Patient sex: M
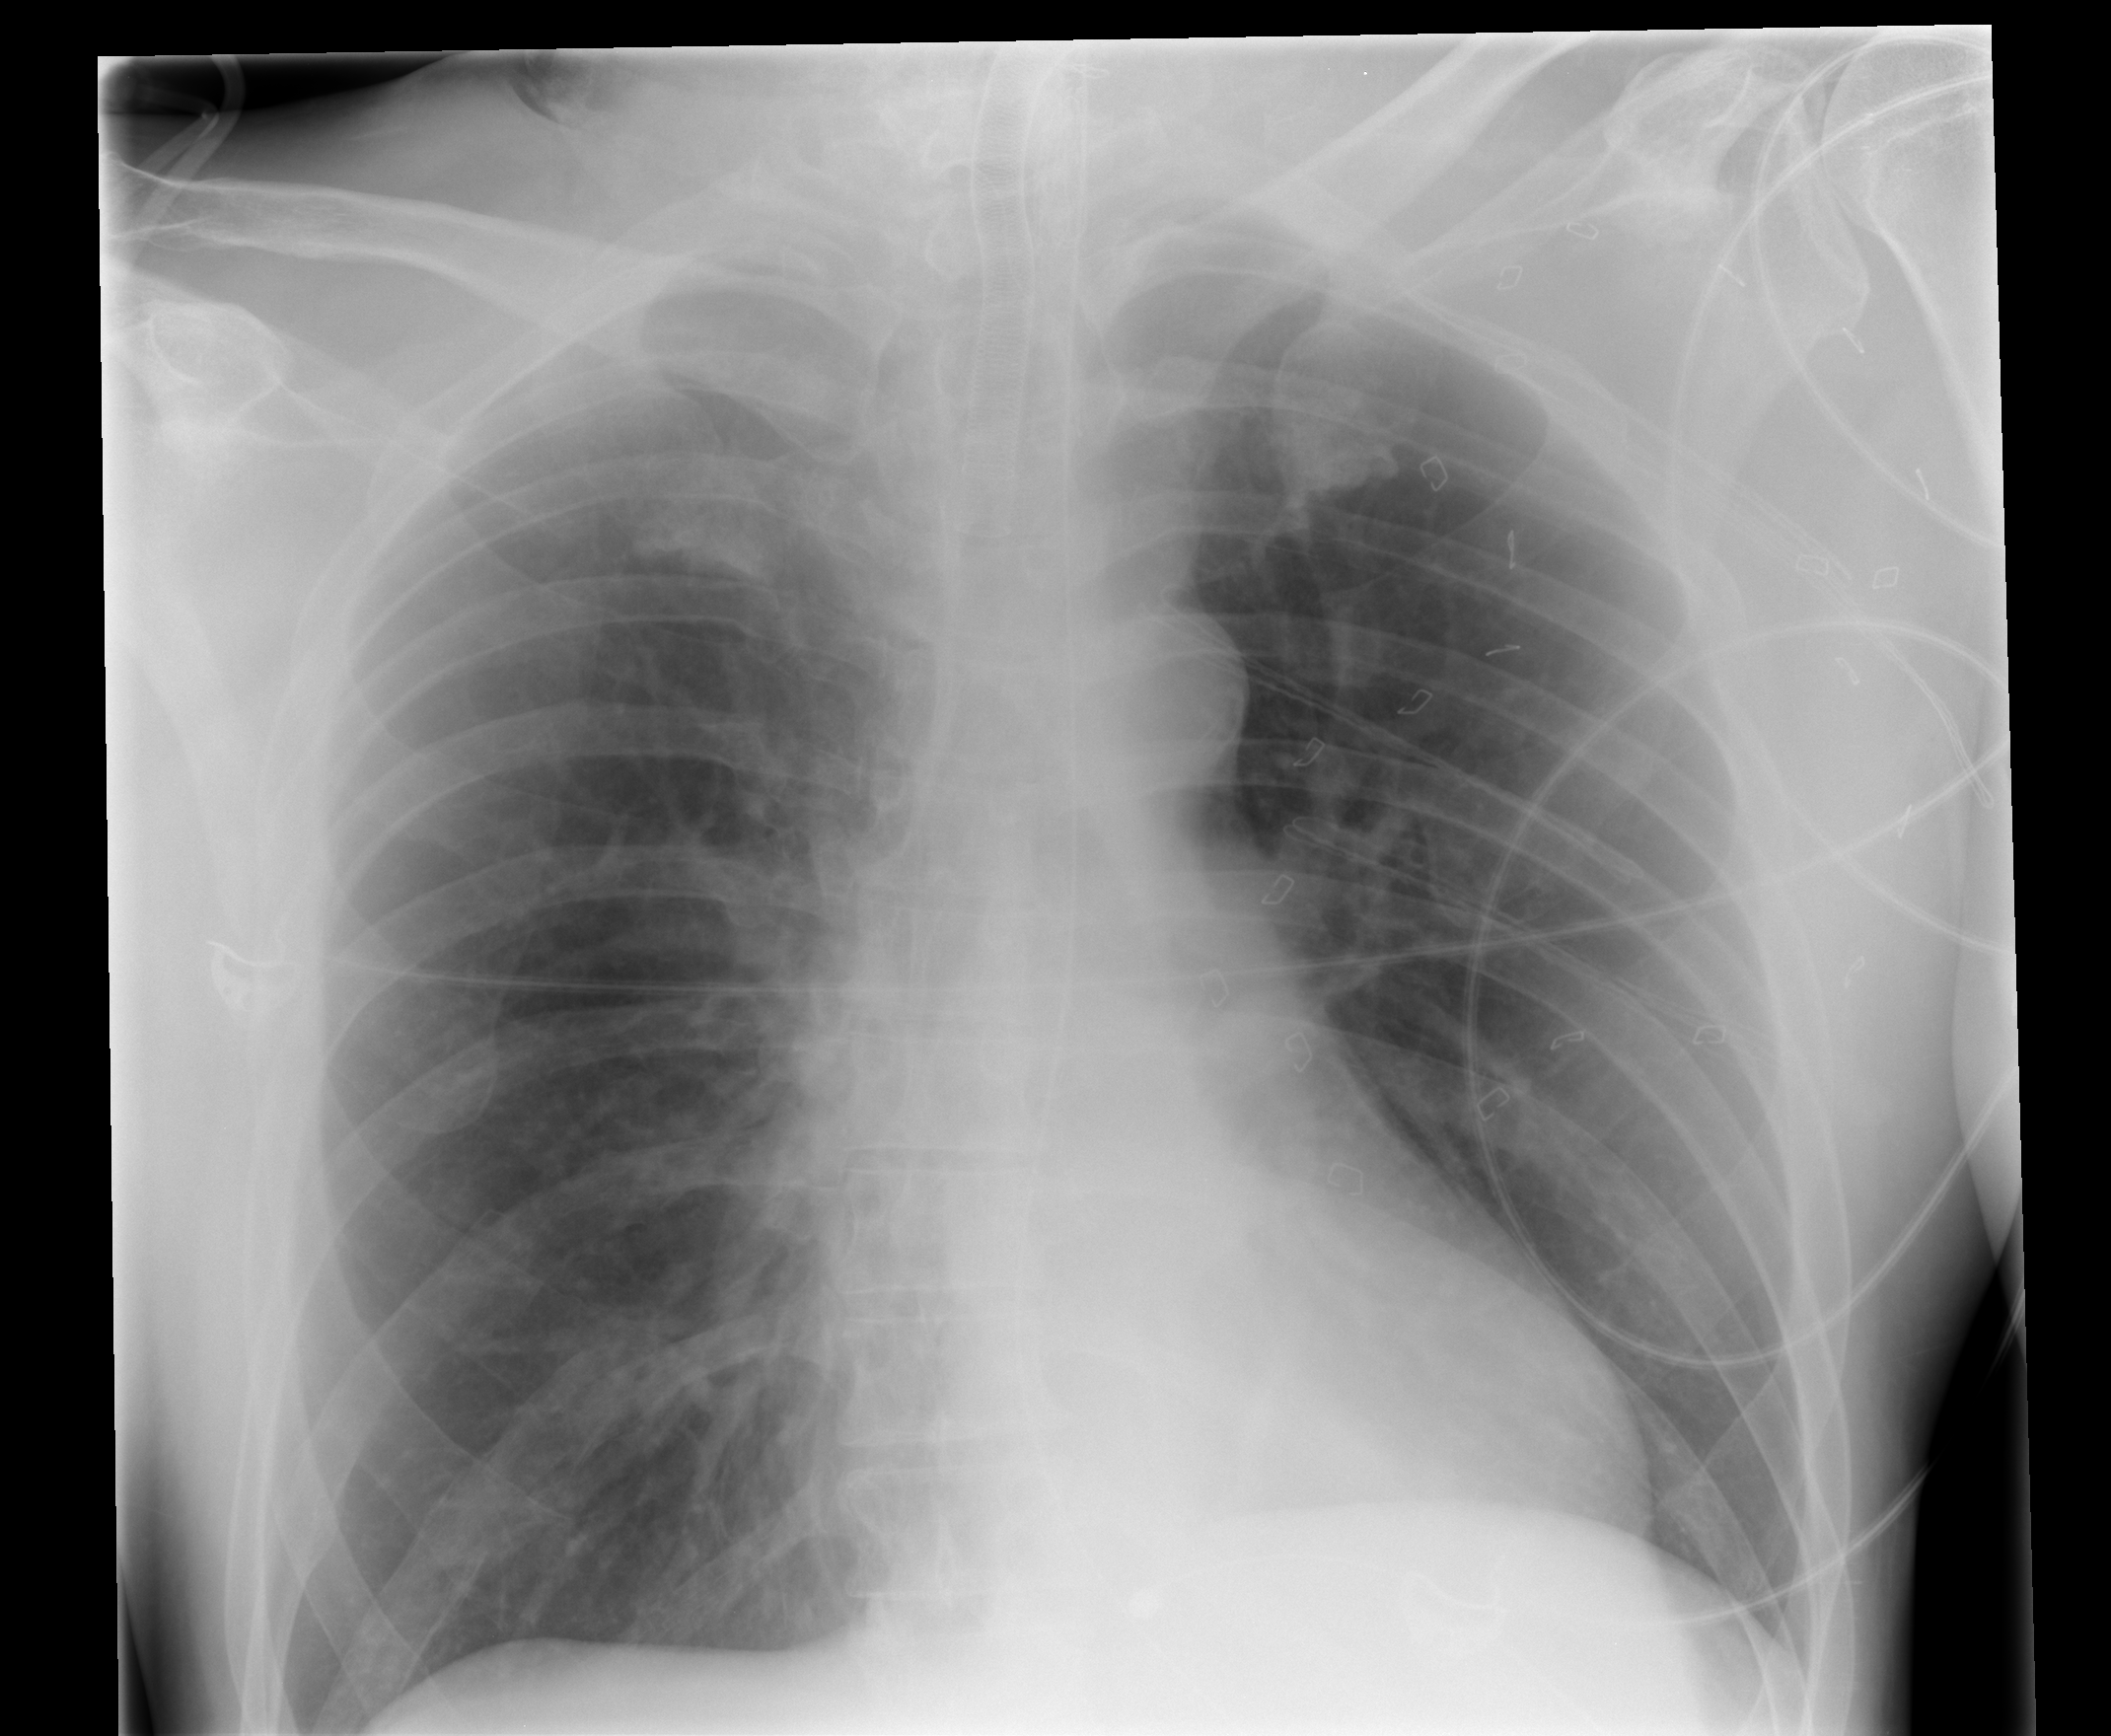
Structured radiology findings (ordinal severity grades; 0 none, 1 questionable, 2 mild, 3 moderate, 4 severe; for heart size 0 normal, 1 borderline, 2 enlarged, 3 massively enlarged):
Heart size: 0
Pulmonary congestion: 0
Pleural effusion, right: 0
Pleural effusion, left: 0
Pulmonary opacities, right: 0
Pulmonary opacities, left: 0
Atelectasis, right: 2
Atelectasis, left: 2